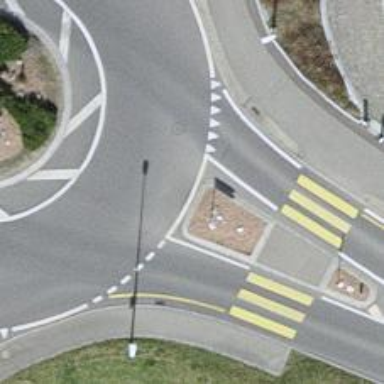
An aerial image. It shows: Road with "give way" sign.